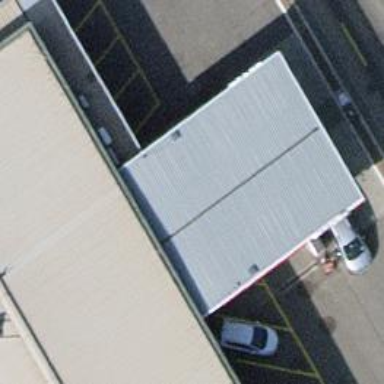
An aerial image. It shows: Fuel station.